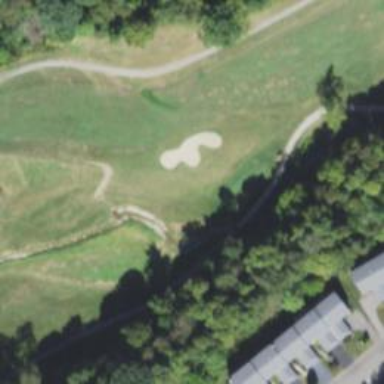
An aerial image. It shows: Path on bridge designed for golf carts.